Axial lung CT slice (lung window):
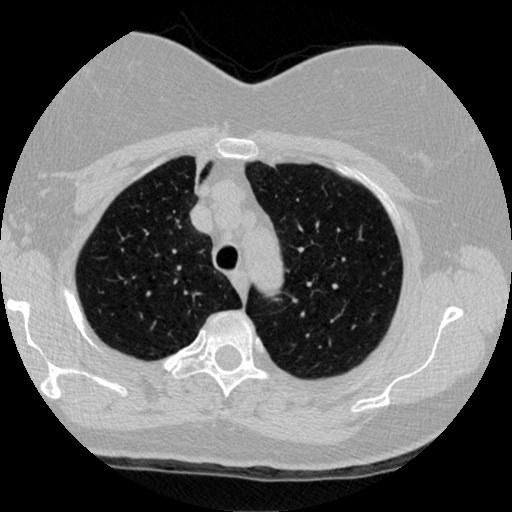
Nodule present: no